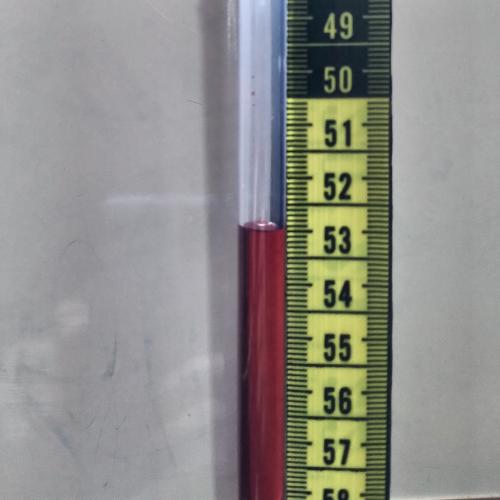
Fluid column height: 53.0 cm